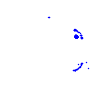
Particle: proton